Question: I have an UIViewController with a table in it. Tapping a blue disclosure icon makes the view controller present a UINavigationController. This works fine and does make the navigation controller show up, but without a navigation bar, as below:

How would I go about making that magical Navbar showing up again? I really need it to present a map in the nav controller, and right now, that does not work.
Here's the code I use to show it:
'''
// scanned recently table view thing
- (void)tableView:(UITableView *)tableVieww didSelectRowAtIndexPath:(NSIndexPath *)indexPath {
[tableVieww deselectRowAtIndexPath:indexPath animated:YES];
if(indexPath.section == 0) {
NSString *info = [[scannedBackups objectAtIndex:indexPath.row] objectForKey:@"data"];
NSArray *items = [info componentsSeparatedByString:@"&"];
scanCodeViewCohntroller.dict = [[NSMutableDictionary alloc] init];
int o;
for (o = 0; o < [items count]; o++) {
NSArray *secondItems = [[items objectAtIndex:o] componentsSeparatedByString:@"="];
[scanCodeViewCohntroller.dict setObject:[secondItems objectAtIndex:1] forKey:[secondItems objectAtIndex:0]];
}
/*NSError *err;
scanCodeViewCohntroller.dict = [NSPropertyListSerialization propertyListWithData:[foo dataUsingEncoding:NSUnicodeStringEncoding] options:NSPropertyListMutableContainersAndLeaves format:kCFPropertyListXMLFormat_v1_0 error:&err];
if(err != nil) {
UIAlertView *alert = [[UIAlertView alloc] initWithTitle:@"Corrupted Data" message:[NSString stringWithFormat:@"Your Scanned Backup Data Store is corrupted. It will now be erased. %@", [err localizedDescription]] delegate:nil cancelButtonTitle:@"Dismiss" otherButtonTitles:nil];
[alert show];
[alert release];
scannedBackups = [[NSMutableArray alloc] init];
NSArray *paths = NSSearchPathForDirectoriesInDomains(NSDocumentDirectory, NSUserDomainMask, YES);
NSString *documentsDirectory = [paths objectAtIndex:0];
NSString *fullFileName = [NSString stringWithFormat:@"%@/scannedCodes.plist", documentsDirectory];
[scannedBackups writeToFile:fullFileName atomically:NO];
[tableView reloadData];
}*/
[scanCodeViewCohntroller.dict setObject:[[scannedBackups objectAtIndex:indexPath.row] objectForKey:@"date"] forKey:@"date"];
[scanCodeViewCohntroller initalizeData];
[self presentModalViewController:scanCodeViewCohntroller animated:YES];
}
}
'''
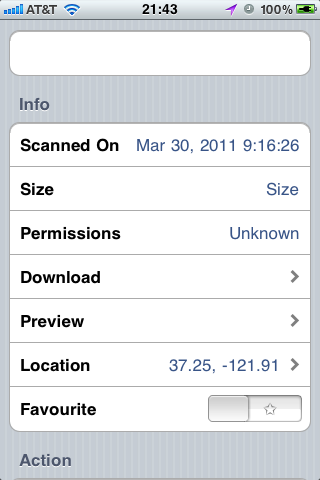
Answer: You need to get the navigation controller and invoke 'setNavigationBarHidden:animated:'. So, try:
'''
[detailController.navigationController setNavigationBarHidden:NO animated:NO];
'''
Edit:
Based on your edit, I would suggest replacing the final line:
'''
[self presentModalViewController:scanCodeViewCohntroller animated:YES];
'''
with:
'''
[self.navigationController pushViewController:scanCodeViewCohntroller animated:YES];
'''